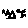
Label: triangle